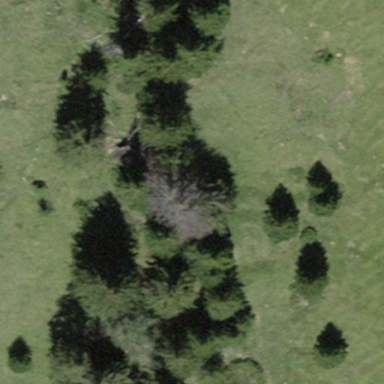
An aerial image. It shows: Patch of scrub vegetation.